Question: i am developing a ebook reader app for iPad and i am facing a issue related to the design aspects of the bookshelf. I am posting a sample photo of my bookshelf here. I want the book shelf to have a horizontal navigation similar to that of the iBooks. Will this come under violation of Apple's HIG?? Will they consider this design to be a imitation of their iBooks design and reject it?? I'm worried...

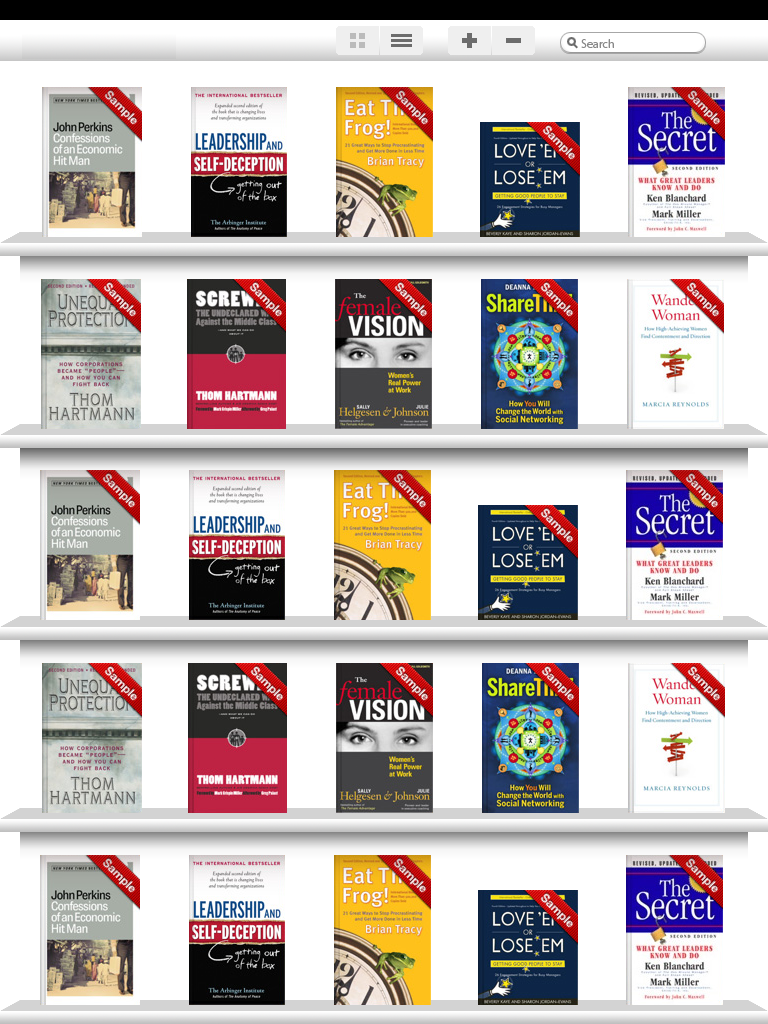
Answer: Sadly they are not consistent about rejection. Good news they are more keen on their logos and device picture, so you can't use an iPhone/iPod in your app as picture for explain controls but sometimes you see apps like this. I am not developer myself but friends of mine and blogs about the topic says this. Thats why I didn't pay $99 for being a developer.
Your app resemble to Apple's app but in real life book shelves are resemble to each other, so we can call them the same. Bad thing: only by submitting it you will know they approve it or not...
Important thing, to kill all bug before this. If they approve it with the bug (that can happen), and then you want to update it, maybe they reject the updated version.